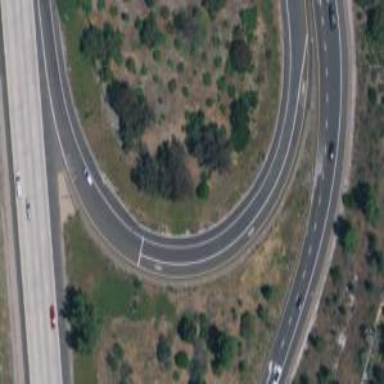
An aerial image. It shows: Motorway link.